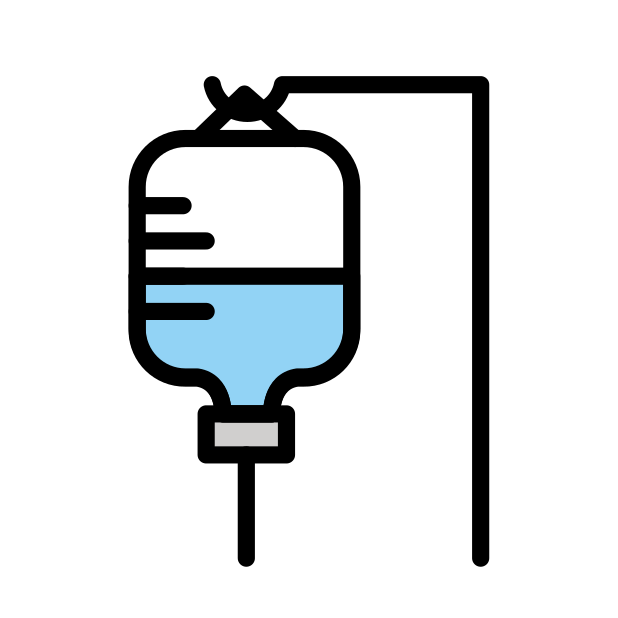
saline drip